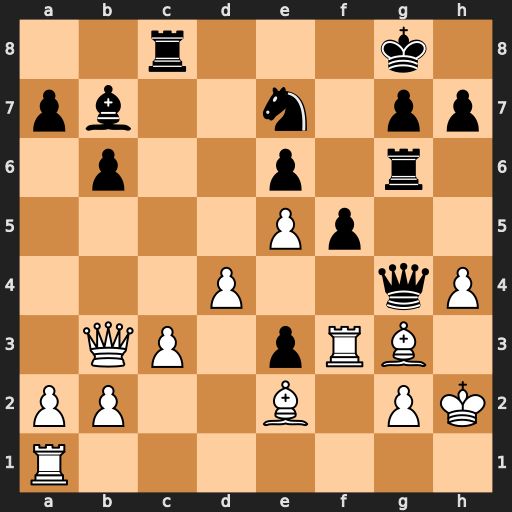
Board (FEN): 2r3k1/pb2n1pp/1p2p1r1/4Pp2/3P2qP/1QP1pRB1/PP2B1PK/R7
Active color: w
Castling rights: -
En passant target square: -
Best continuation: Rxe3 Bf3 Rxf3 f4 Kg1